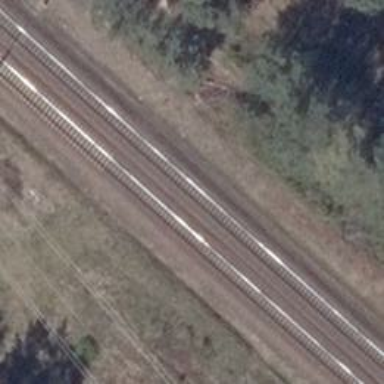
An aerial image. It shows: Railway with electrified contact lines.